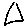
Label: triangle